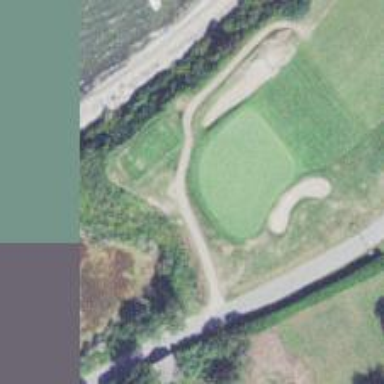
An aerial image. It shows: View of golf hole.